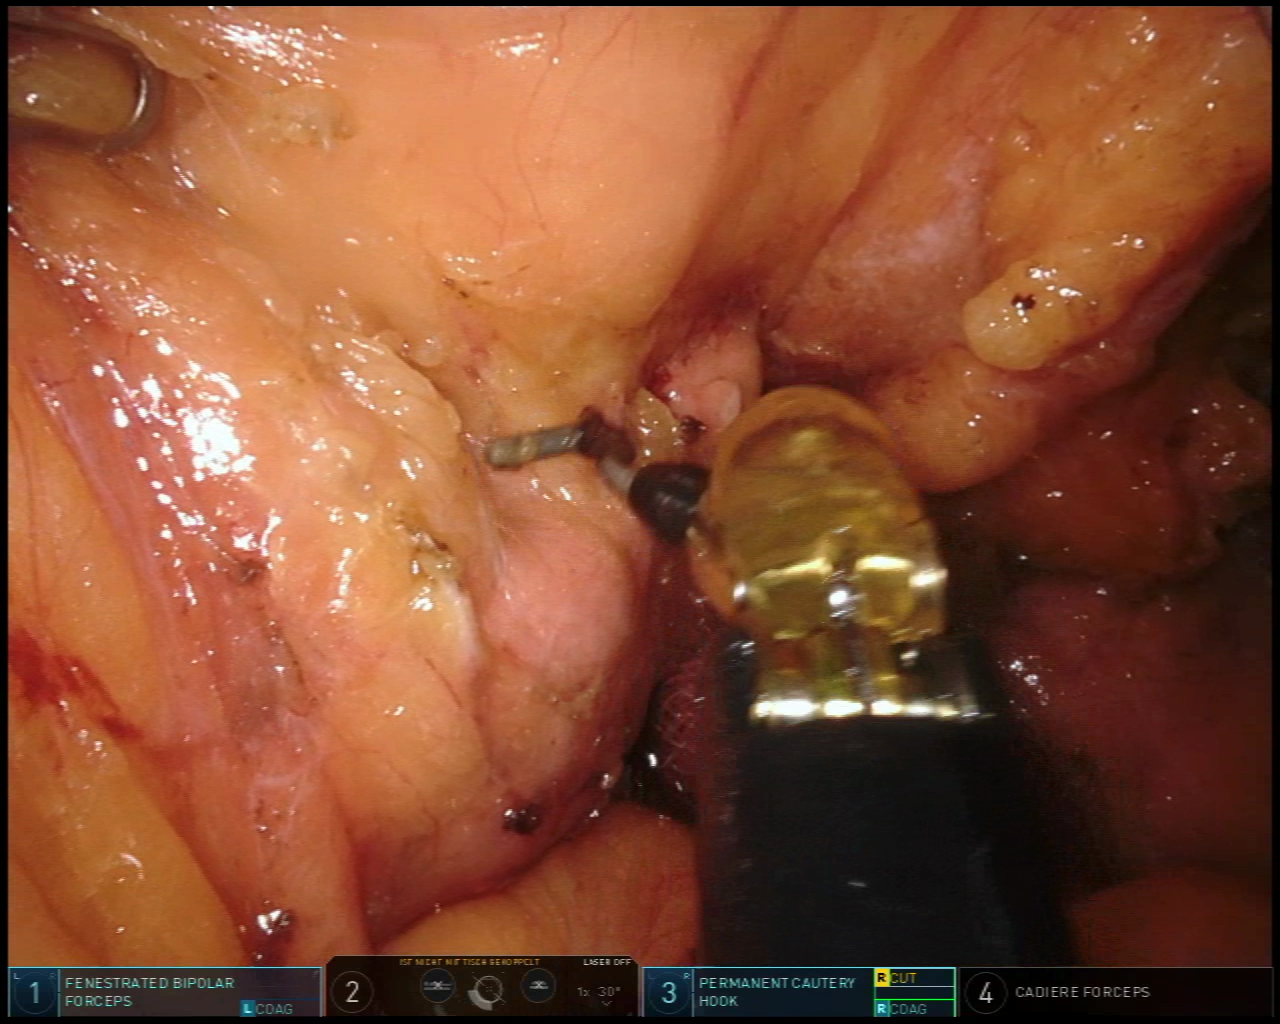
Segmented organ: pancreas
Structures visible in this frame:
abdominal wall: no
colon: no
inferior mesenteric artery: no
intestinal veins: no
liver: no
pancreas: yes
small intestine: no
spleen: no
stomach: no
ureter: no
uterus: no
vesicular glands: no